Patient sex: M
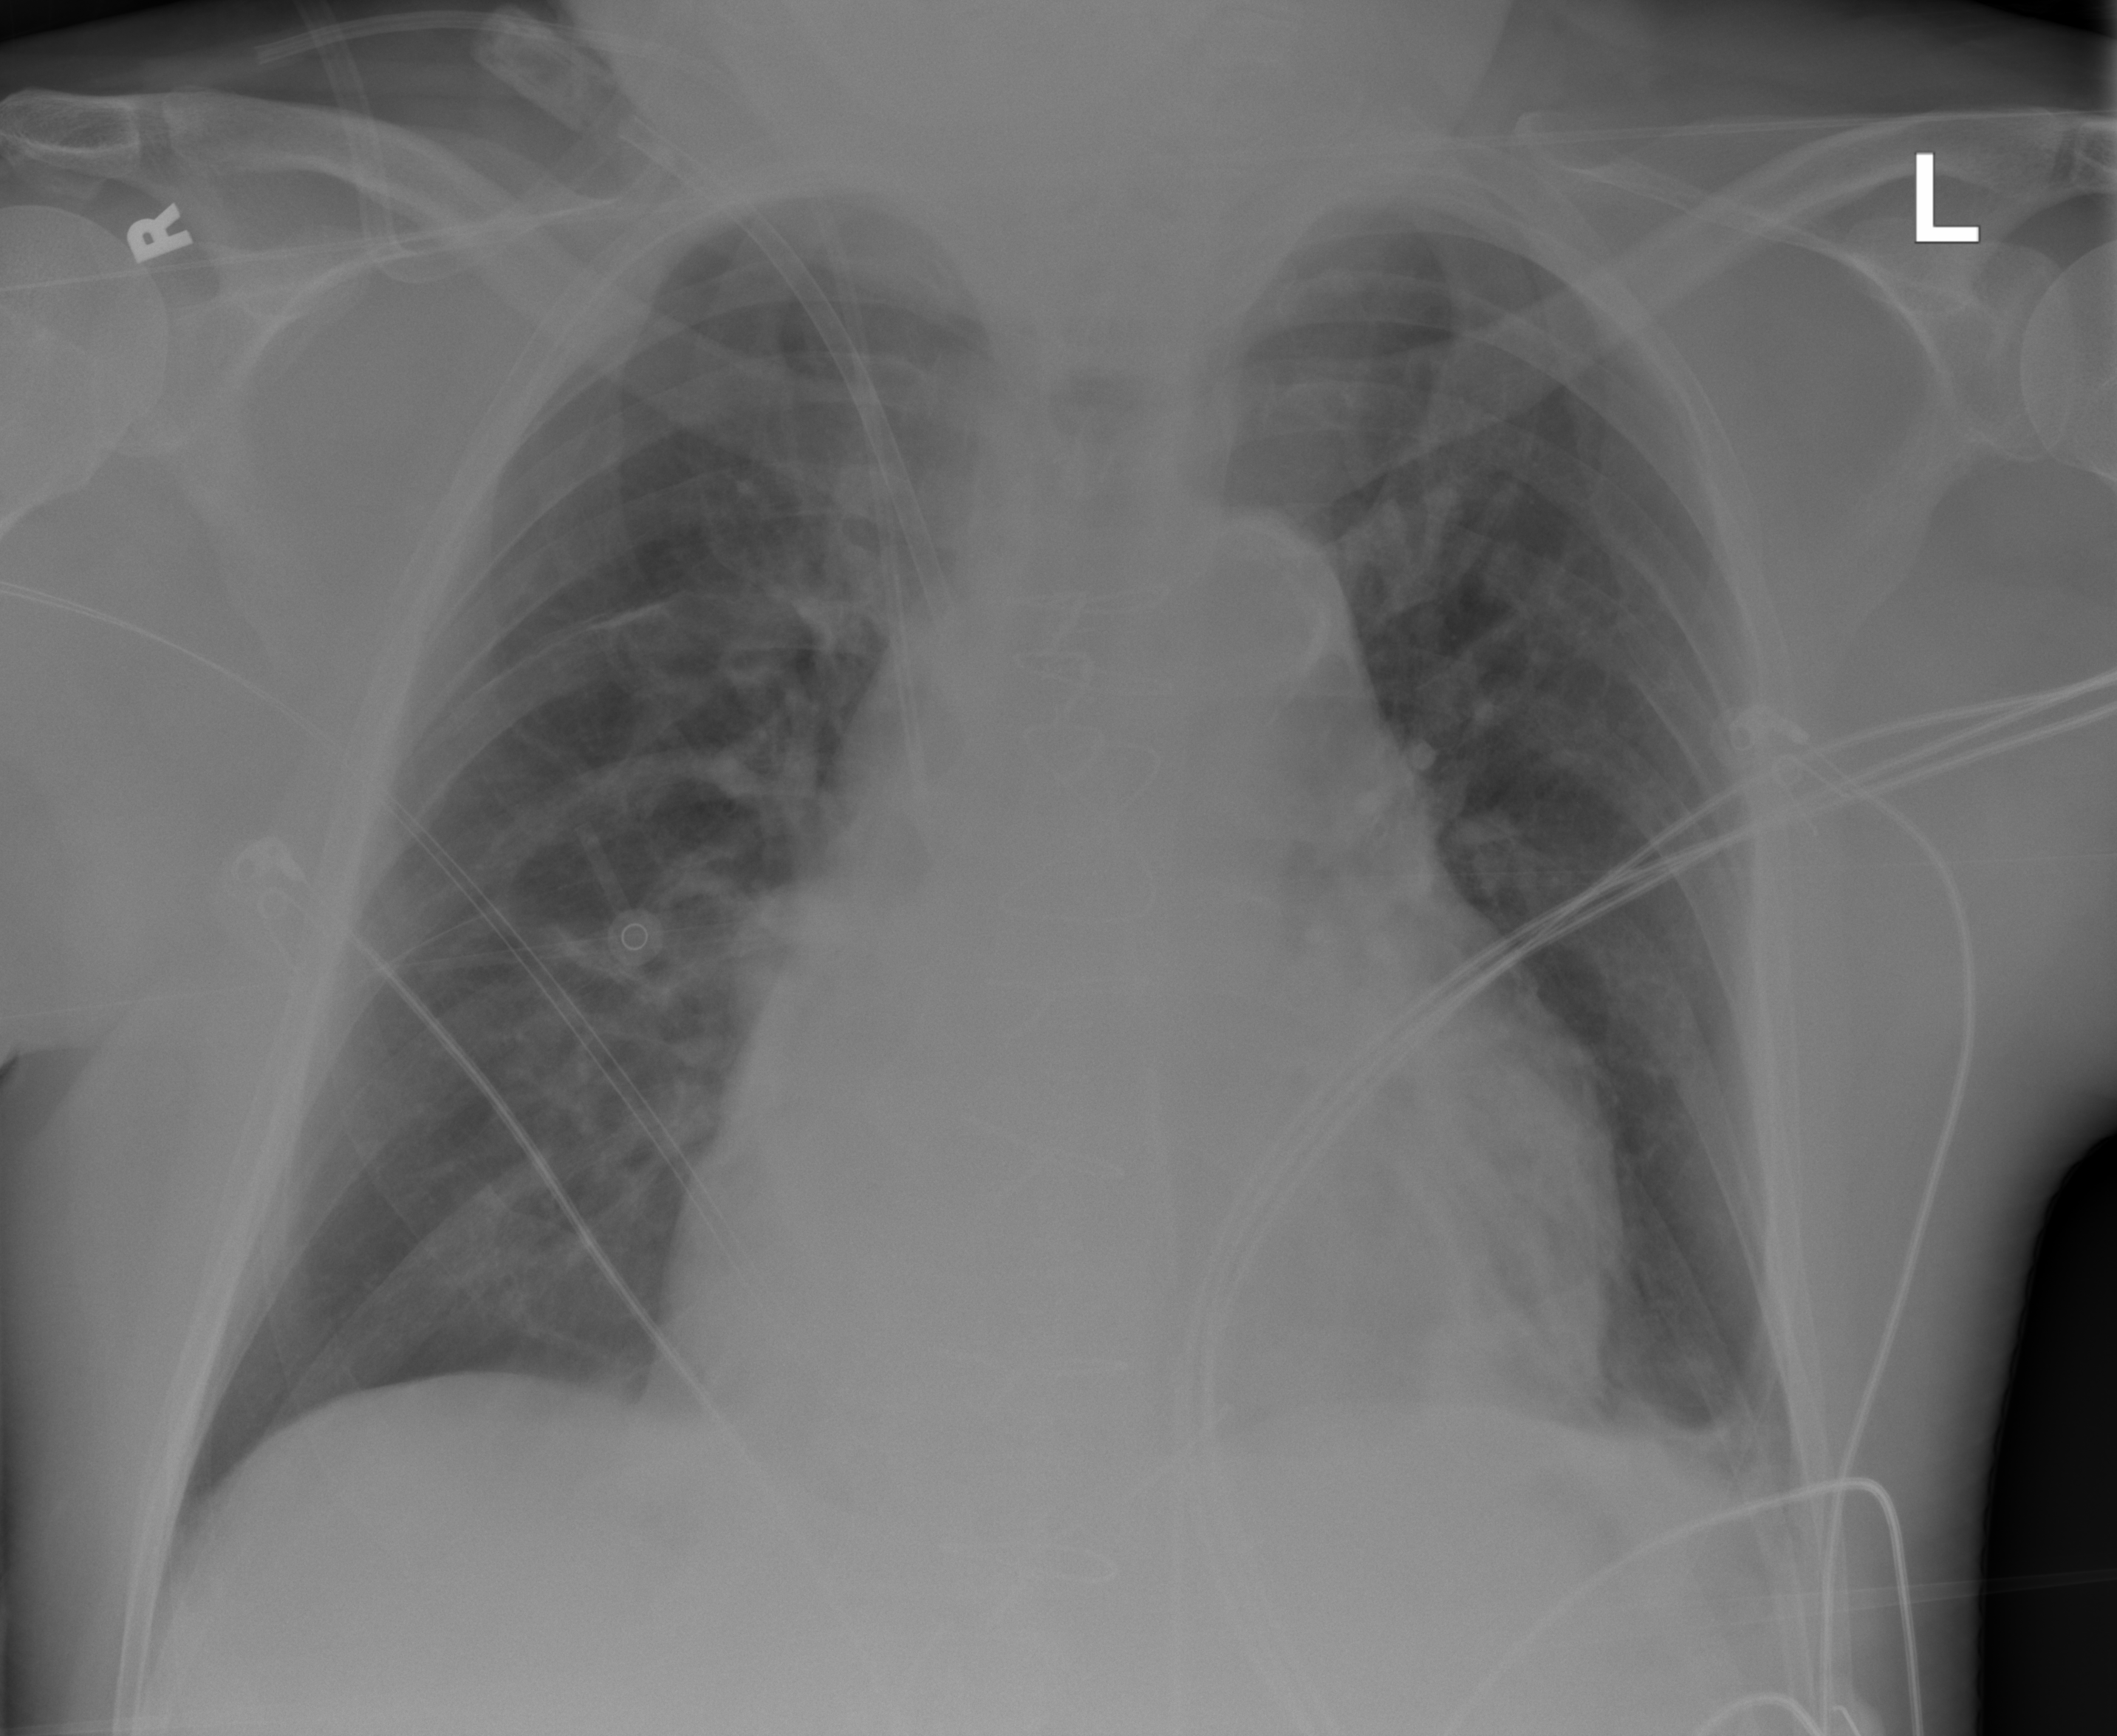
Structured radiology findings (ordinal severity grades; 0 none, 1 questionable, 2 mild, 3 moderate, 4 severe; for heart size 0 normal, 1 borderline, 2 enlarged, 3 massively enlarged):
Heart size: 2
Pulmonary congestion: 0
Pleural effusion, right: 0
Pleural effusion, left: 2
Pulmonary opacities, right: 0
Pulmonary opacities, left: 0
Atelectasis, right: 0
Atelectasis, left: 2